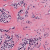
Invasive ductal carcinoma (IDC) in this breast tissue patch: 1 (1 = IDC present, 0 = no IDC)